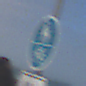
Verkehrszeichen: GemeinsamerGehUndRadweg
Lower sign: BesondereFahrzeugeUndTransportgueter8
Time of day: Midday
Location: Outdoor (Nature)
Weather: PartlyCloudy
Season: NotSpecified
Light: Natural